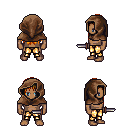
a pixel art fantasy rpg character, male body template, human, dark skin, leather shoulder armor, gold greaves, light blonde unkempt hairstyle, cloth hood, dagger, four views (front, back, left, right), 2x2 character sprite sheet, small pixel art, hard edges, no anti-aliasing